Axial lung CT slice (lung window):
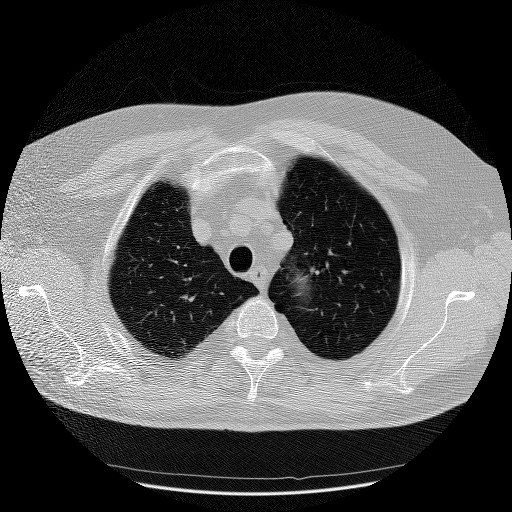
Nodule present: no